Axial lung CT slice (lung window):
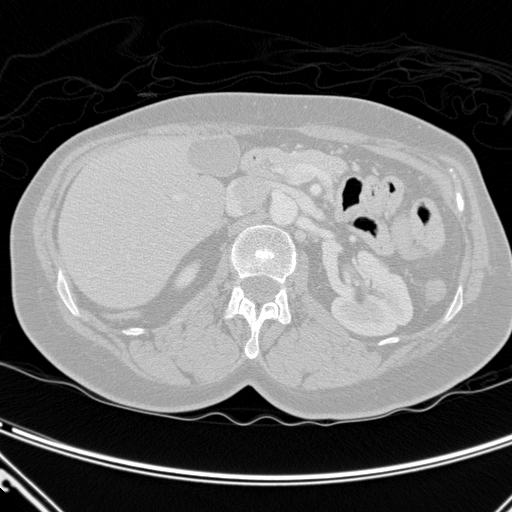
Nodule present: no